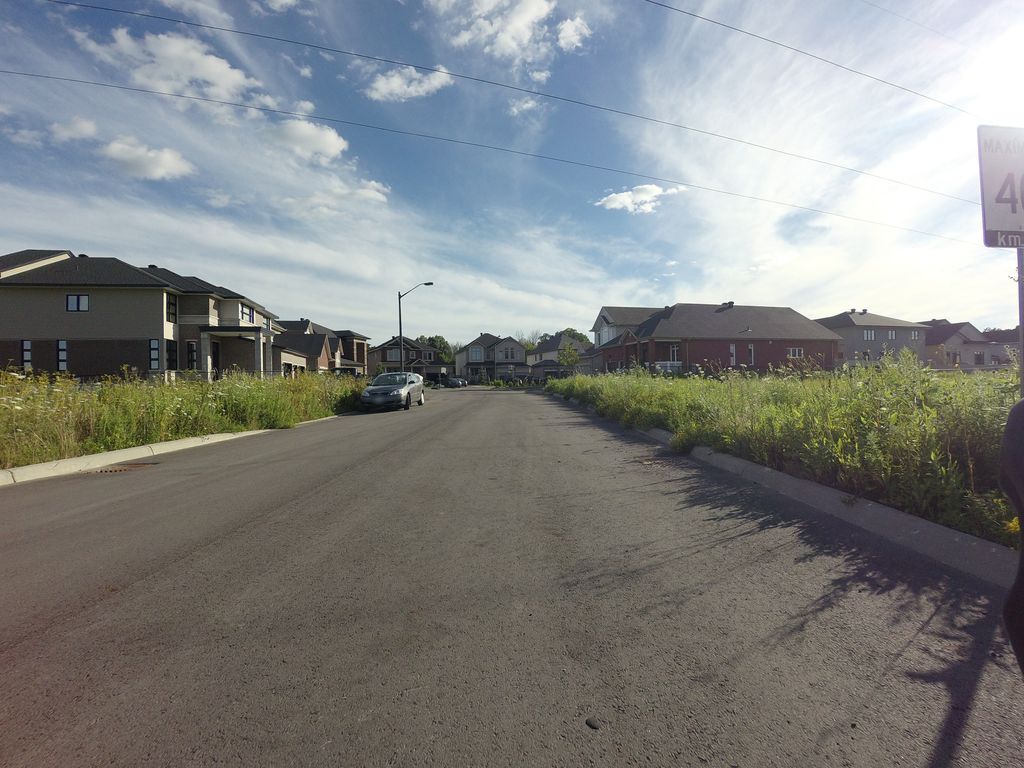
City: ottawa-gatineau